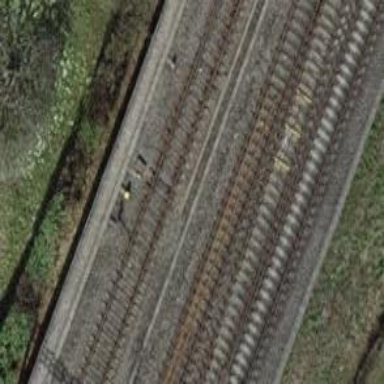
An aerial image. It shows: Railway switch.